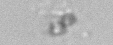
Label: detritus